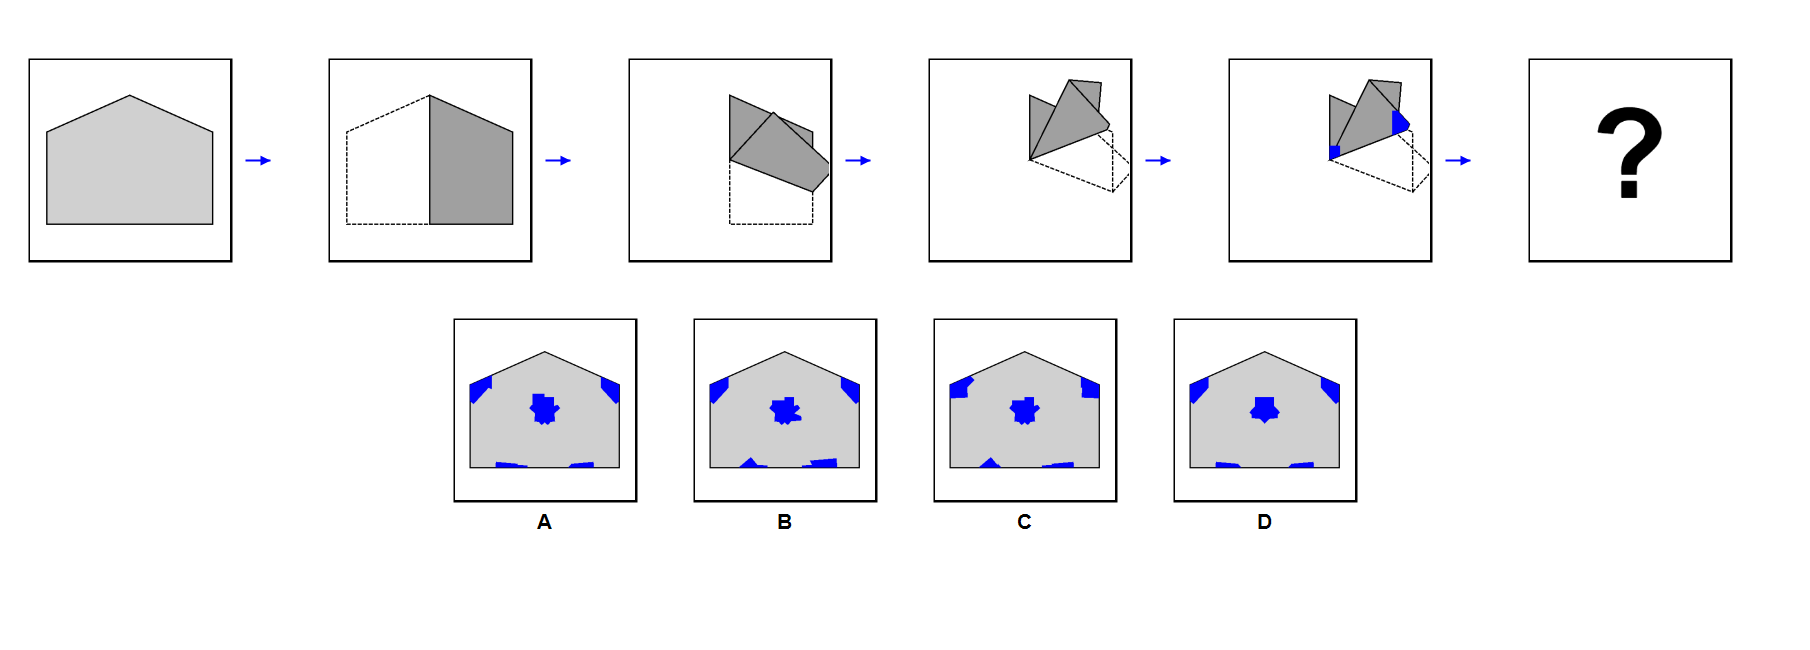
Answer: D